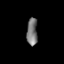
Tissue: lung
Cell type: Others
Senescence score: 0.2419
Nuclear area (px): 287
Mean DAPI intensity: 119.049